Question: Would it be possible give each radio button its own background image using jQuery? What I mean is:

'''
<form id="tiepspiel" name="tiepspiel" action="#" method="POST">
<ul id="sortable">
<?php
$count = 5;
$i = 1;
while ($i <= $count) {
echo '<li><ul class="elements">
<li class="selectable">
<label class="stein"><input type="radio" name="selected__'.$i.'" value="stein</label>
<span></span>
</li>
<li class="selectable">
<label class="schere"><input type="radio" name="selected_'.$i.'" value="schere"></label>
<span></span>
</li>
<li class="selectable">
<label class="papier"><input type="radio" name="selected_'.$i.'" value="papier"></label>
<span></span>
</li>
</ul>
</li>';
$i++;
}
?>
<hr>
<button>Submit</button>
</ul>
</form>
'''
and I'm trying to add CSS to each class. For example:
'''
.papier {
background-image: url("../images/papier_blue.png");
width: 82px;
height: 82px;
cursor: pointer;
margin-right: 50px;
}
'''
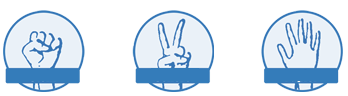
Answer: Background images don't work so well with the radio buttons themselves. What you can do is wrap them each in a '<label>' as follows:
'''
<ul class="elements">
<li class="selectable">
<label class="stein"><input type="radio" name="stein" value="stein"></label>
<span></span>
</li>
<li class="selectable">
<label class="schere"><input type="radio" name="schere" value="schere"></label>
<span></span>
</li>
<li class="selectable">
<label class="papier"><input type="radio" name="papier" value="papier"></label>
<span></span>
</li>
</ul>
'''
Then, your CSS should work as-is.